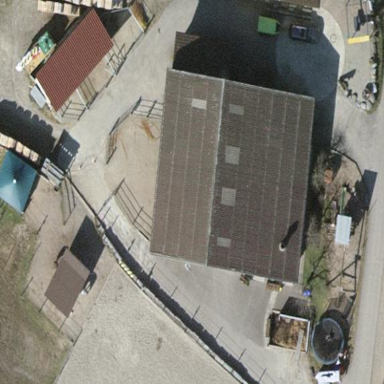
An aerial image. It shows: Farmyard area.